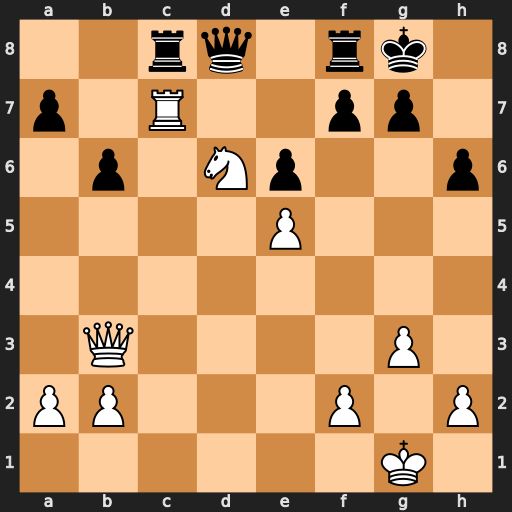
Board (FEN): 2rq1rk1/p1R2pp1/1p1Np2p/4P3/8/1Q4P1/PP3P1P/6K1
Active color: w
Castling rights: -
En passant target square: -
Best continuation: Rxc8 Qxc8 Nxc8